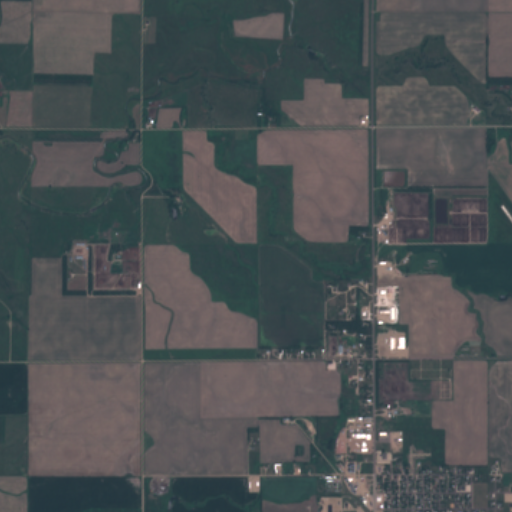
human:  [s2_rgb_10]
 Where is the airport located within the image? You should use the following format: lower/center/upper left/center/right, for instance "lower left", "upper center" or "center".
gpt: The airport is located in the center right of the image.
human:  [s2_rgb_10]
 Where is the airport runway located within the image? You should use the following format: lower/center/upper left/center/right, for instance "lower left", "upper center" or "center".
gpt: The airport runway is located in the center right of the image.
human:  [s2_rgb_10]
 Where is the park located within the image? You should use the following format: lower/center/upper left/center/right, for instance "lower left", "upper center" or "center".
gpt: There is no park in the image.